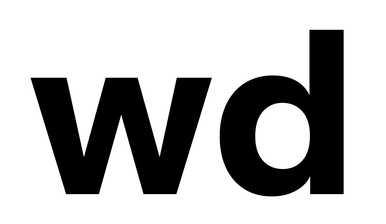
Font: InstrumentSans_Bold